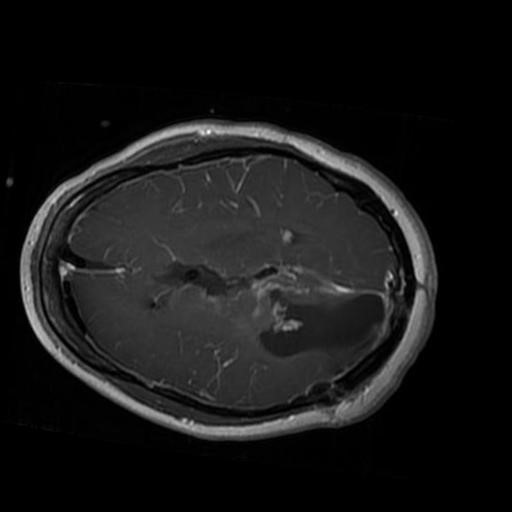
Label: brain_glioma